Question: I am trying to create a project file that performs few custom steps (specifically, it "wraps" existing Angular CLI project).
Here is my best attempt ('myproject.csproj'):
'''
<Project ToolsVersion="Current" DefaultTargets="Build">
<PropertyGroup>
<ProjectGuid>{...some-guid...}</ProjectGuid>
<!-- do not include files by default -->
<EnableDefaultItems>false</EnableDefaultItems>
<!-- this removes 'Publish...' menu in VS -->
<OutputType>Library</OutputType>
<!-- output directory name -->
<AngularProject>MyWebFiles</AngularProject>
</PropertyGroup>
<PropertyGroup Condition="'$(Configuration)|$(Platform)' == 'Debug|x64'">
<PlatformTarget>x64</PlatformTarget>
<OutputPath>bin\Debug\</OutputPath>
</PropertyGroup>
<PropertyGroup Condition="'$(Configuration)|$(Platform)' == 'Release|x64'">
<PlatformTarget>x64</PlatformTarget>
<OutputPath>bin\Release\</OutputPath>
</PropertyGroup>
<ItemGroup>
<AngularFile Include="**" Exclude="node_modules\**" />
</ItemGroup>
<Target Name="Build" Inputs="@(AngularFile)" Outputs="$(OutputPath)$(AngularProject)\index.html">
<Exec Command="ng build --no-progress --output-path $(OutputPath)$(AngularProject)" Condition="'$(Configuration)'=='Debug'" />
<Exec Command="ng build --no-progress --output-path $(OutputPath)$(AngularProject)\ --prod" Condition="'$(Configuration)'=='Release'" />
</Target>
<Target Name="Clean">
<RemoveDir Directories="$(OutputPath)$(AngularProject)" />
</Target>
<Target Name="Rebuild" DependsOnTargets="Clean;Build" />
</Project>
'''
Everything works fine, I can add this project to VS2019 solution, compile, etc. But it has problems:
1. Fast up-to-date check doesn't work. Related logging produces this:
'''
Build started...
1>Project 'myproject' is not up to date. Error (0x8000FFFF).
'''
I've tried specifying fast up-to-date files <URL>.
1. VS configuration manager has empty 'Platform' combo box. I'd like to be able to have x64 in it:

it is rather obvious that 'PlatformTarget' is getting ignored by VS.
1. Opening project in VS results in creation of objd\Debug\TempPE\ directory (if current Configuration is Debug). Nothing ever gets generated in it -- would be nice to avoid it being created.
Is it possible to fix these 3 problems? I suspect relates subsystems expect certain values/properties to be generated, I've tried digging in '.props/.targets' that come with VS in attempt to locate them, but quickly got lost.
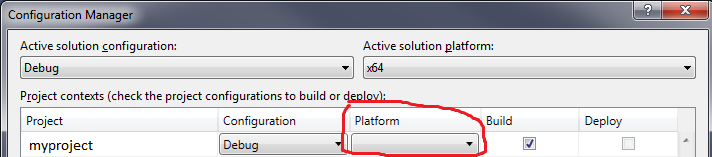
Answer: Here is how to do it:
'''
<Project Sdk="Microsoft.Build.NoTargets/3.2.14">
<ItemGroup>
<PackageReference Include="Microsoft.Build.NoTargets" Version="3.2.14" />
</ItemGroup>
<PropertyGroup>
<!-- Any target framework you want as long as its compatible with your referenced NuGet packages -->
<TargetFramework>net462</TargetFramework>
<Platforms>x64</Platforms>
<!-- Do not add TargetFramework to OutputPath -->
<AppendTargetFrameworkToOutputPath>false</AppendTargetFrameworkToOutputPath>
<!-- Do not expect pdb files to be generated (this is for fast up-to-date check) -->
<DebugType>None</DebugType>
<!-- Do not include files by default -->
<EnableDefaultItems>false</EnableDefaultItems>
<!-- Output subdir name -->
<AngularProject>MyWebFiles</AngularProject>
</PropertyGroup>
<PropertyGroup Condition="'$(Configuration)|$(Platform)'=='Debug|x64'">
<OutputPath>..\..\Bin\Debug\</OutputPath>
<BuildCommand>ng build --no-progress --output-path $(OutputPath)$(AngularProject)\</BuildCommand>
</PropertyGroup>
<PropertyGroup Condition="'$(Configuration)|$(Platform)'=='Release|x64'">
<OutputPath>..\..\Bin\Release\</OutputPath>
<BuildCommand>ng build --no-progress --output-path $(OutputPath)$(AngularProject)\ --prod</BuildCommand>
</PropertyGroup>
<ItemGroup>
<None Include="**" Exclude="node_modules\**;$(BaseIntermediateOutputPath)\**;$(MSBuildProjectFile)" />
<!-- This deals with fast up-to-date checks -->
<UpToDateCheckBuilt Original="package-lock.json" Include="node_modules/.build" />
<UpToDateCheckInput Include="@(None);$(MSBuildProjectFile)" Set="AngularFiles" />
<UpToDateCheckOutput Include="$(OutputPath)$(AngularProject)\index.html" Set="AngularFiles" />
</ItemGroup>
<Target Name="InitModules" Inputs="package-lock.json" Outputs="node_modules/.build">
<Exec Command="npm ci --no-progress --no-color" YieldDuringToolExecution="true" />
<Exec Command="cd . &gt; node_modules/.build" />
</Target>
<Target Name="BuildAngular" BeforeTargets="AfterBuild" Inputs="@(None);$(MSBuildProjectFile)" Outputs="$(OutputPath)$(AngularProject)\index.html" DependsOnTargets="InitModules">
<Exec Command="$(BuildCommand)" YieldDuringToolExecution="true" />
</Target>
<Target Name="CleanAngular" BeforeTargets="AfterClean">
<RemoveDir Directories="$(OutputPath)$(AngularProject)" />
</Target>
</Project>
'''
Notes:
- 'obj''IntermediateOutputPath'